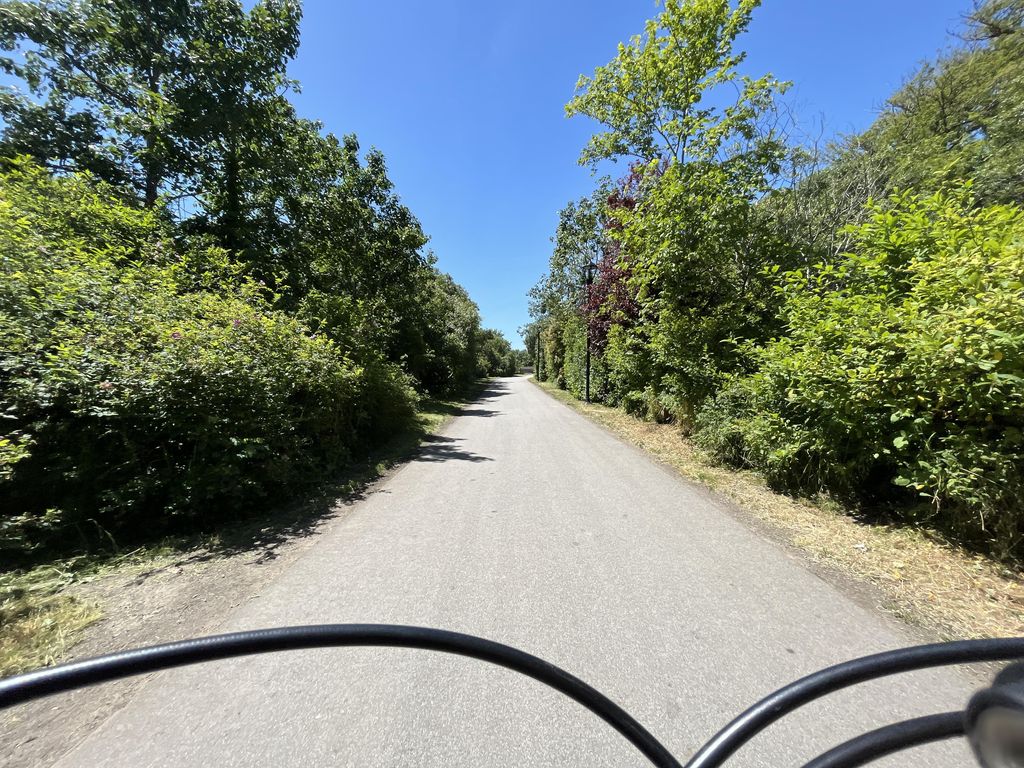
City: victoria